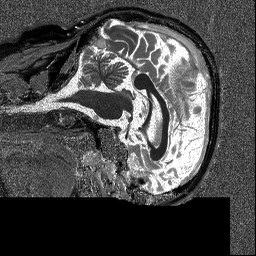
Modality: T1map
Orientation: sagittal
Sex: male